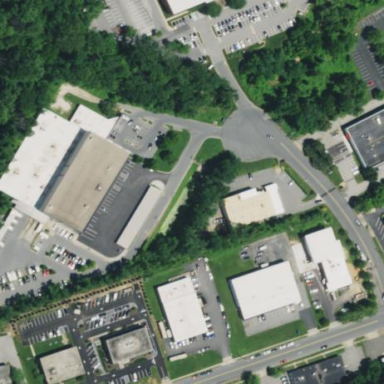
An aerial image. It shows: Commercial area.